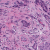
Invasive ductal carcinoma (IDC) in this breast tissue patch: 1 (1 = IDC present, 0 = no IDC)